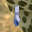
Label: 1